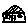
Label: house